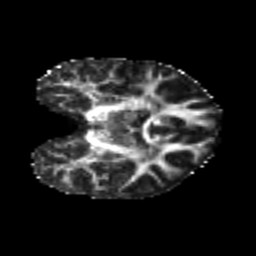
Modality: FA
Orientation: coronal
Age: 21
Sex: male
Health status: healthy
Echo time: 0.074 s